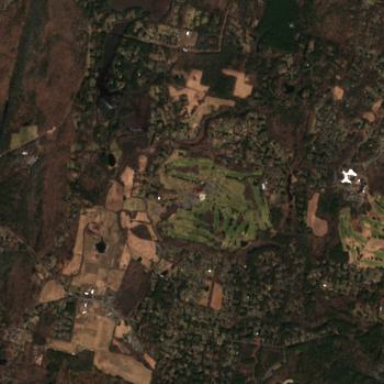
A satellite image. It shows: Golf course surrounded by greenery.